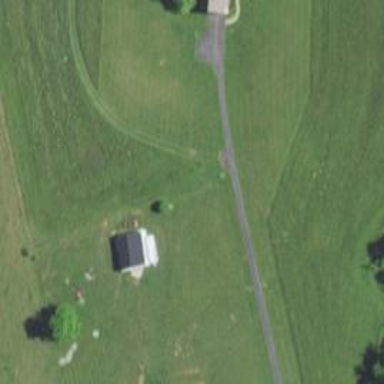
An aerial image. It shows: Driveway leading to service road.